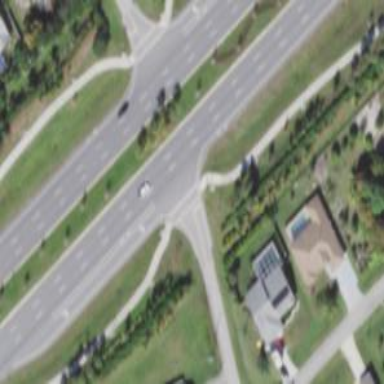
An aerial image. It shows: Secondary road with separate asphalt sidewalk.